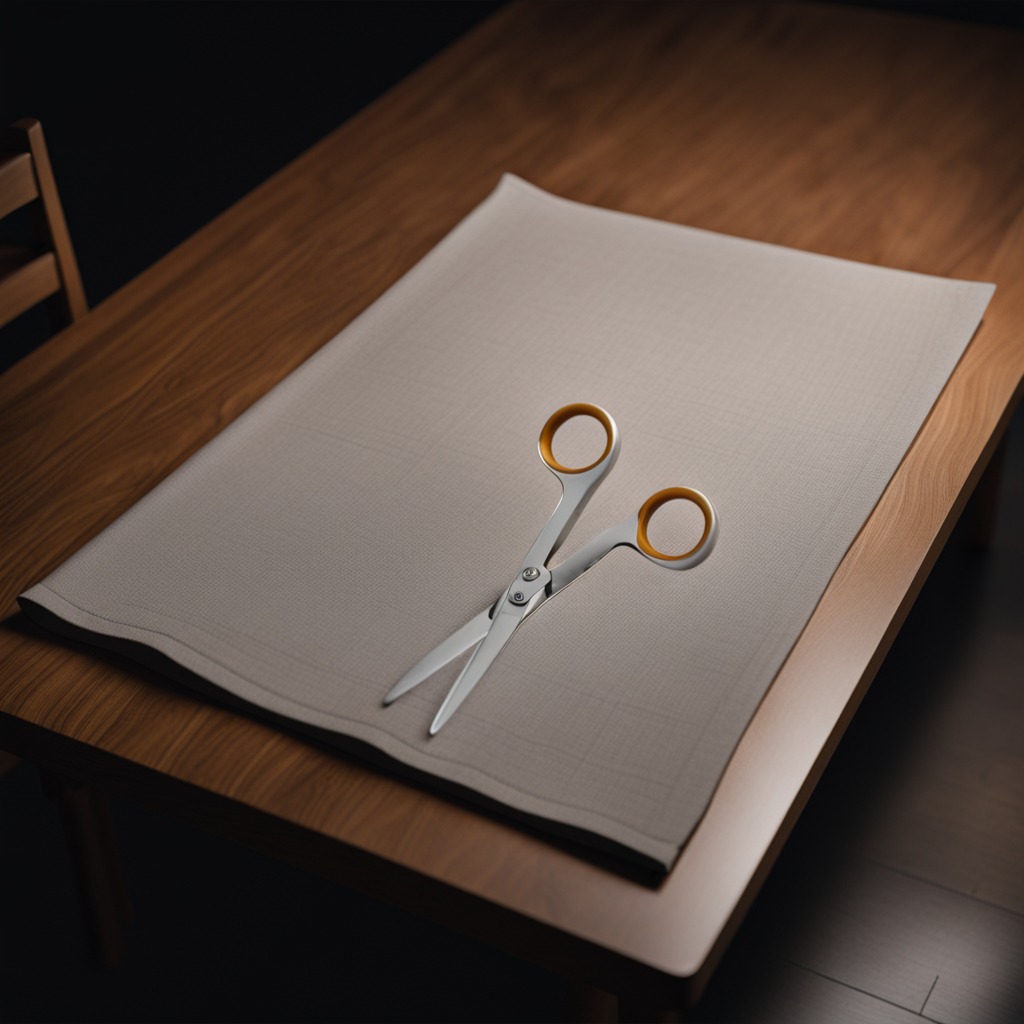
A scissor lies on the wooden table.